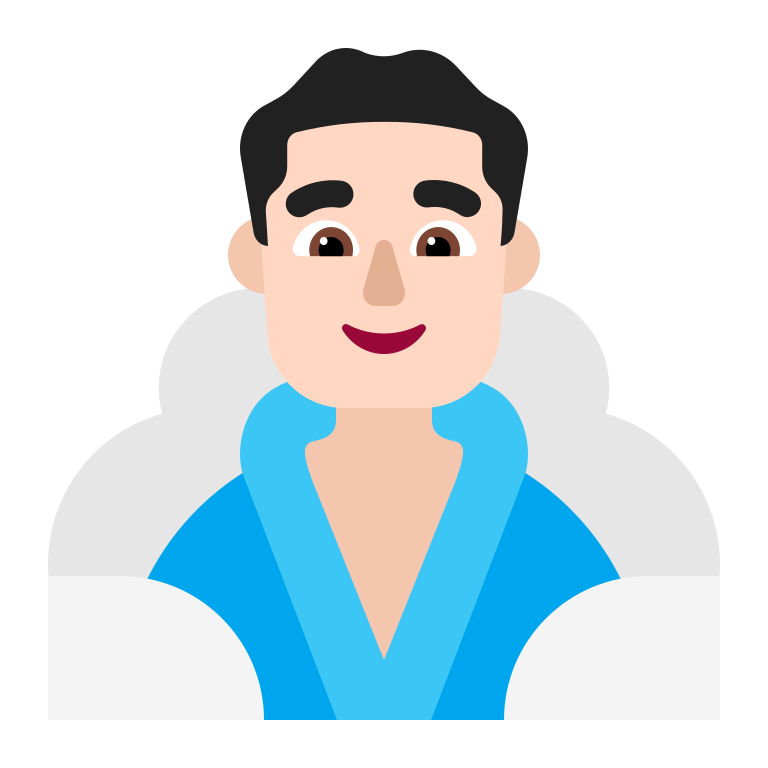
man in steamy room flat light